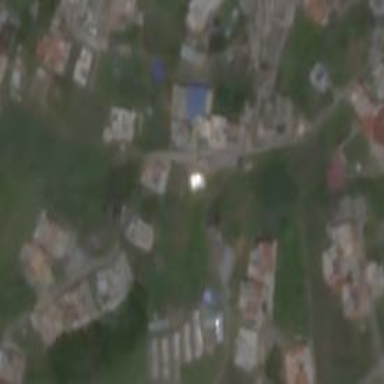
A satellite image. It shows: Spontaneous campsite set up for internally displaced persons.